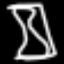
Label: hourglass